Field crop: maize
Growth stage: 2
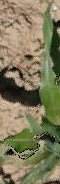
Species: maize